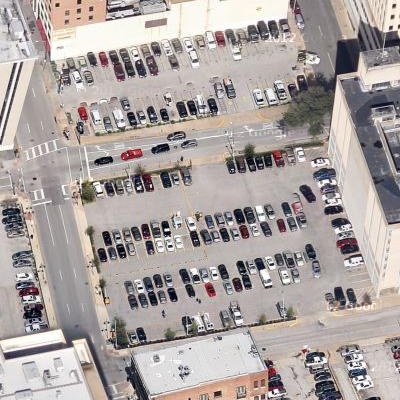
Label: Parking